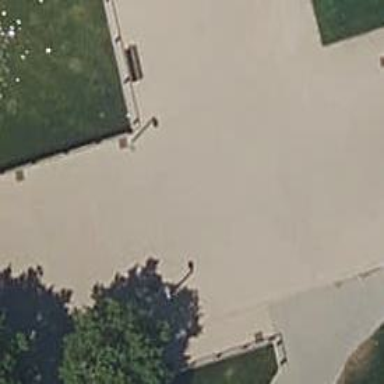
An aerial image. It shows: Paved footway.